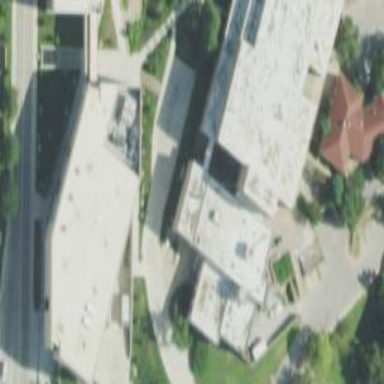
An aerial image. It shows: View of university building.